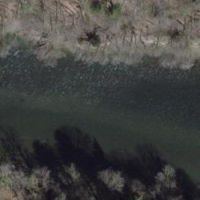
EUNIS habitat code: 15
Species observed at this site:
Equisetum telmateia